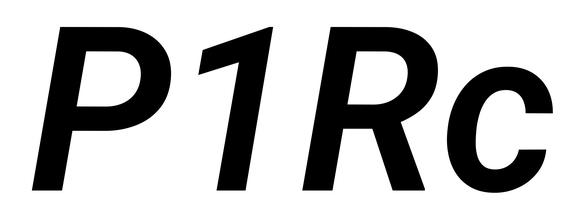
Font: Roboto-Italic_SemiBold_Italic